Field crop: maize
Growth stage: 1
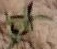
Species: atriplex